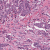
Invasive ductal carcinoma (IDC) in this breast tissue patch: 1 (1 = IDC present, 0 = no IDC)